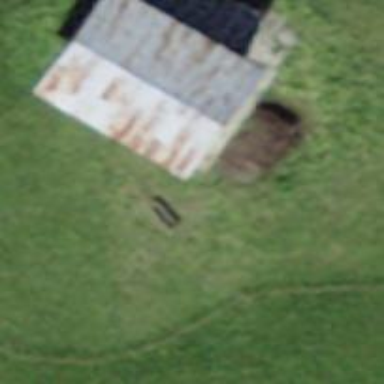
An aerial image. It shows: Shed.